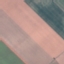
Land use / land cover class: AnnualCrop